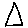
Label: triangle